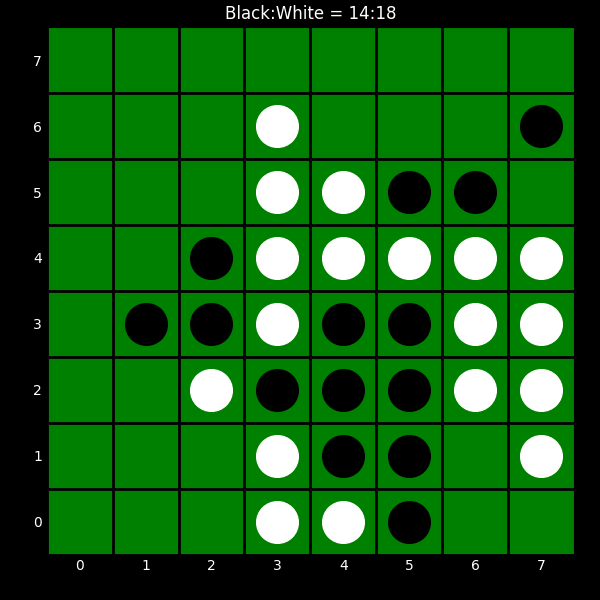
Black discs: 14
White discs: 18